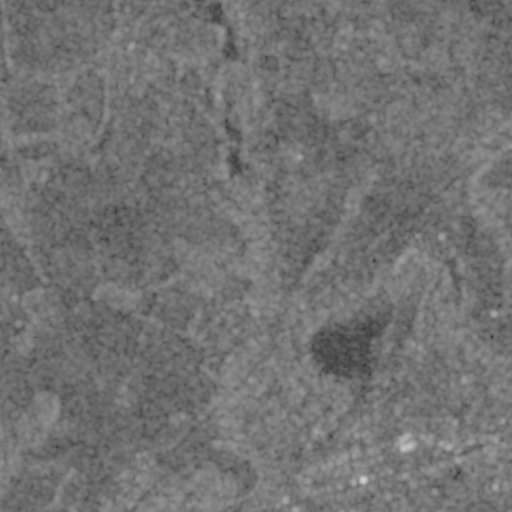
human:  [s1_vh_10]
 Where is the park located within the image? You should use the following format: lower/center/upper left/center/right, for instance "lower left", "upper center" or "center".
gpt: The park is located in the lower right of the image.
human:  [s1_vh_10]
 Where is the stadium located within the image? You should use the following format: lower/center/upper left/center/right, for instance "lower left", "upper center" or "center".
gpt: The stadium is located in the lower right of the image.
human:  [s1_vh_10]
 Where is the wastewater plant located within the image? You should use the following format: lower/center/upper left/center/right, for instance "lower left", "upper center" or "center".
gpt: The wastewater plant is located in the center of the image.
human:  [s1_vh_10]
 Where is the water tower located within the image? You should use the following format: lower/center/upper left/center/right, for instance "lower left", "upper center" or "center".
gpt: The water tower is located in the upper center of the image.
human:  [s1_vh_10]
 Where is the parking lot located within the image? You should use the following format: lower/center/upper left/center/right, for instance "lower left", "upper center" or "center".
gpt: There is no parking lot in the image.

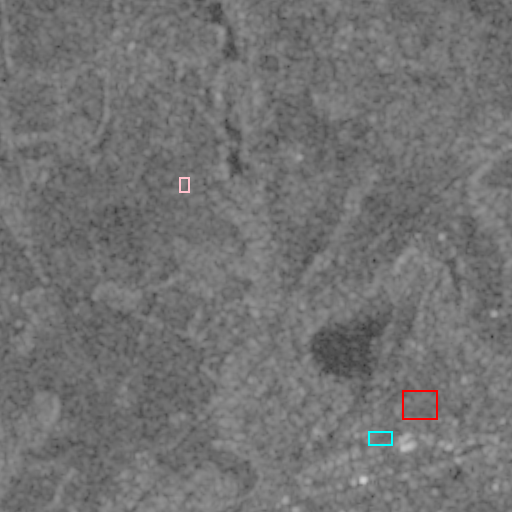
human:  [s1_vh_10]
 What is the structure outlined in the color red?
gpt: The structure outlined in red is a park.
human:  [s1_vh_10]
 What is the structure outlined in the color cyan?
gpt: The structure outlined in cyan is a stadium.
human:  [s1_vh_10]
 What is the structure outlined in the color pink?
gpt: The structure outlined in pink is a wastewater plant.
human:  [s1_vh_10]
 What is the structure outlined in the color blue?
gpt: There is no blue outline.